Question: How do I get rid of the blue lines that display when I select part of a mapped image. Example below:

'''
<img src="http://earlgreyblog.com/wp-content/uploads/2014/09/resources-for-bloggers_02.png" alt="" usemap="#Map"/>
<map name="Map" id="Map" outline:none; >
<area alt="" title="" href="http://www.nooralqahtani.com/writing-blog-post/" shape="rect" coords="319,606,0,322" />
<area alt="" title="" href="http://www.marketyourcreativity.com/2014/09/5-must-have-apps-for- creative-business/" shape="rect" coords="324,605,639,260" />
<area alt="" title="" href="http://emberandmarch.com/five-minute-disconnect/" shape="rect" coords="638,251,323,2" />
<area alt="" title="" href="http://www.weareflourishandprosper.com/#!WHY-BLOGGERS-SHOULDNT-BE- EXPECTED-TO-WORK-FOR-FREE/cyv2/053CC54E-BAA7-4BCB-8E89-8857A32C64EC" shape="rect" coords="2,316,318,3" />
</map>
'''
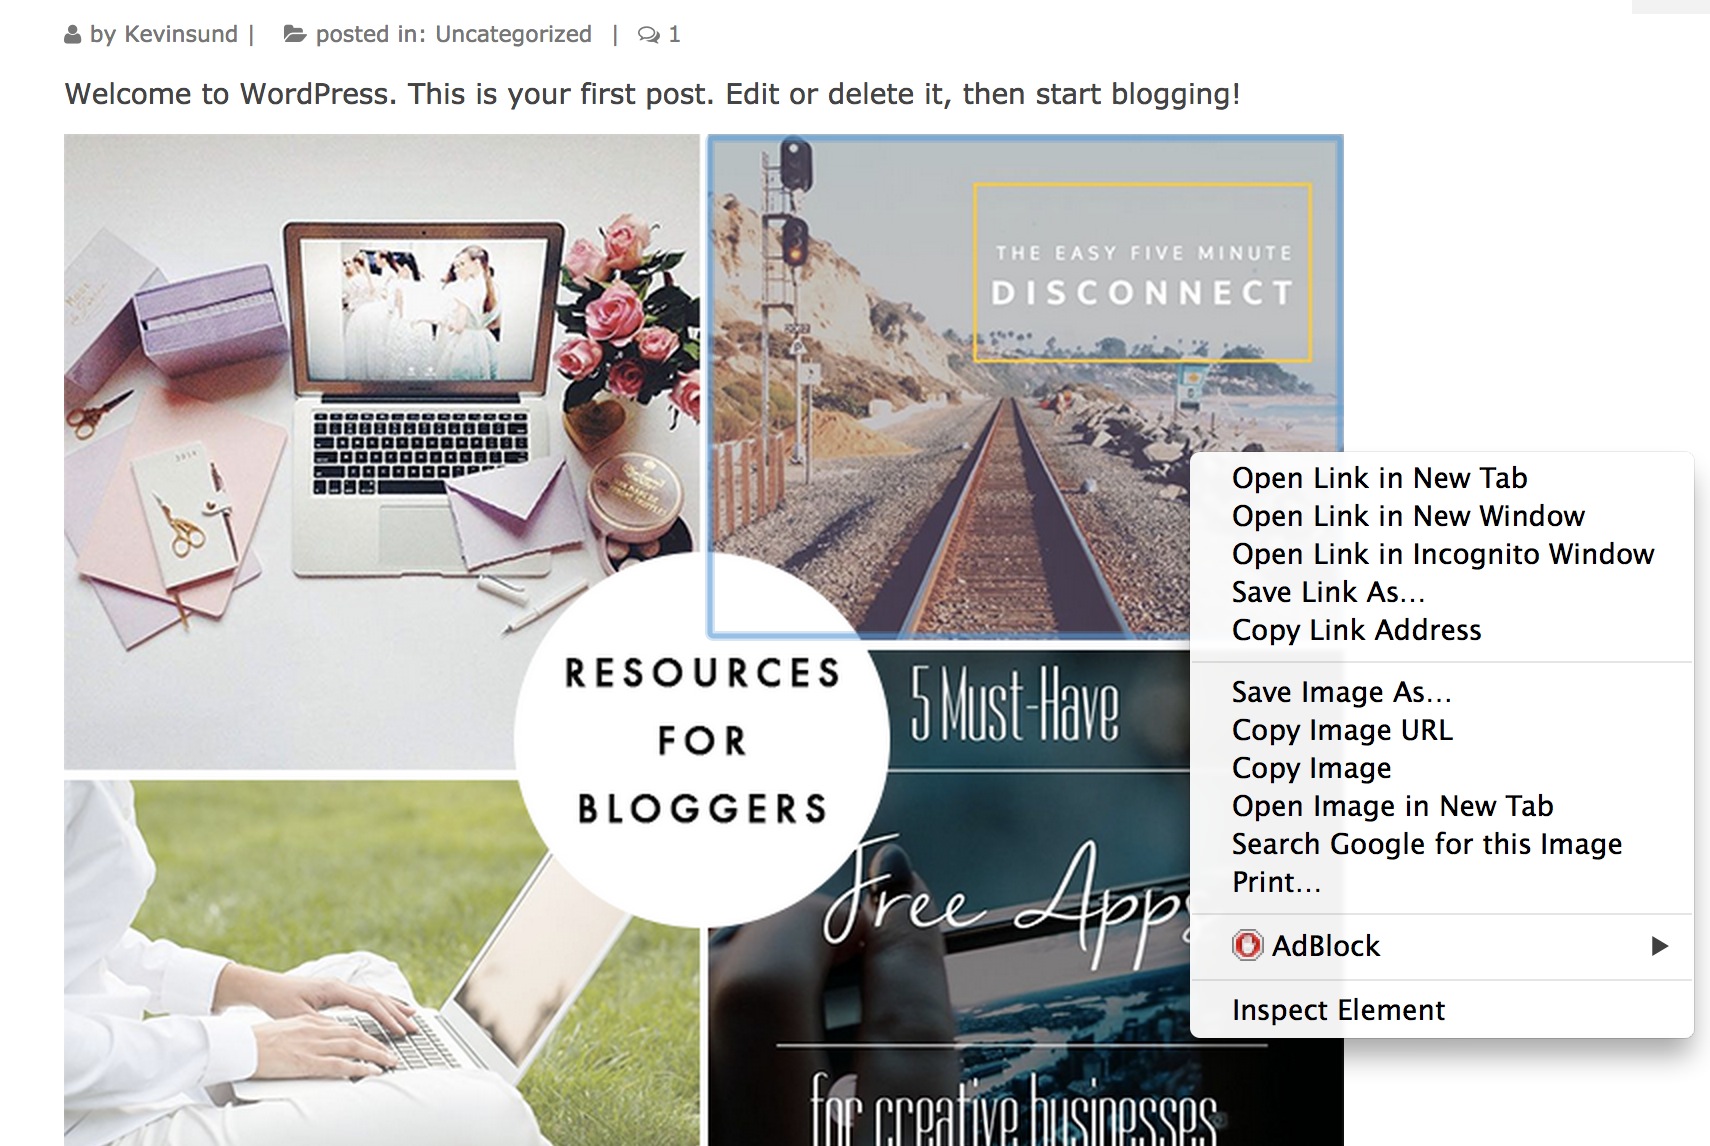
Answer: it's a good idea to use a reset CSS. add this at the top of your CSS file
'''
img, a {border:none, outline: none;}
'''
'''
img{border:none, outline: none;}
'''
You can also limitate the scope and only remove border on some images by doing so:
'''
.myClass img{border:0;}
'''
hope this helps :)
## Update:
I show in your code there is 'outline:none;' instead 'style="outline:none;"' correct it
'''
img, map area{
outline: none;
}
'''
This should work cross browser